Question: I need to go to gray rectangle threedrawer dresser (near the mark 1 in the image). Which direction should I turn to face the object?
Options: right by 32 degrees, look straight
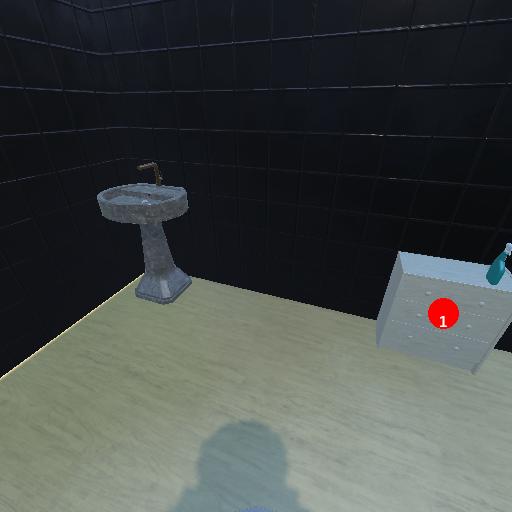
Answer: right by 32 degrees